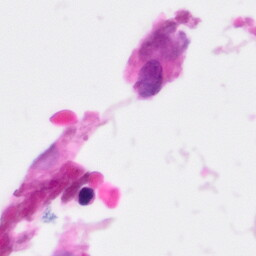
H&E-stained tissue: Pancreatic